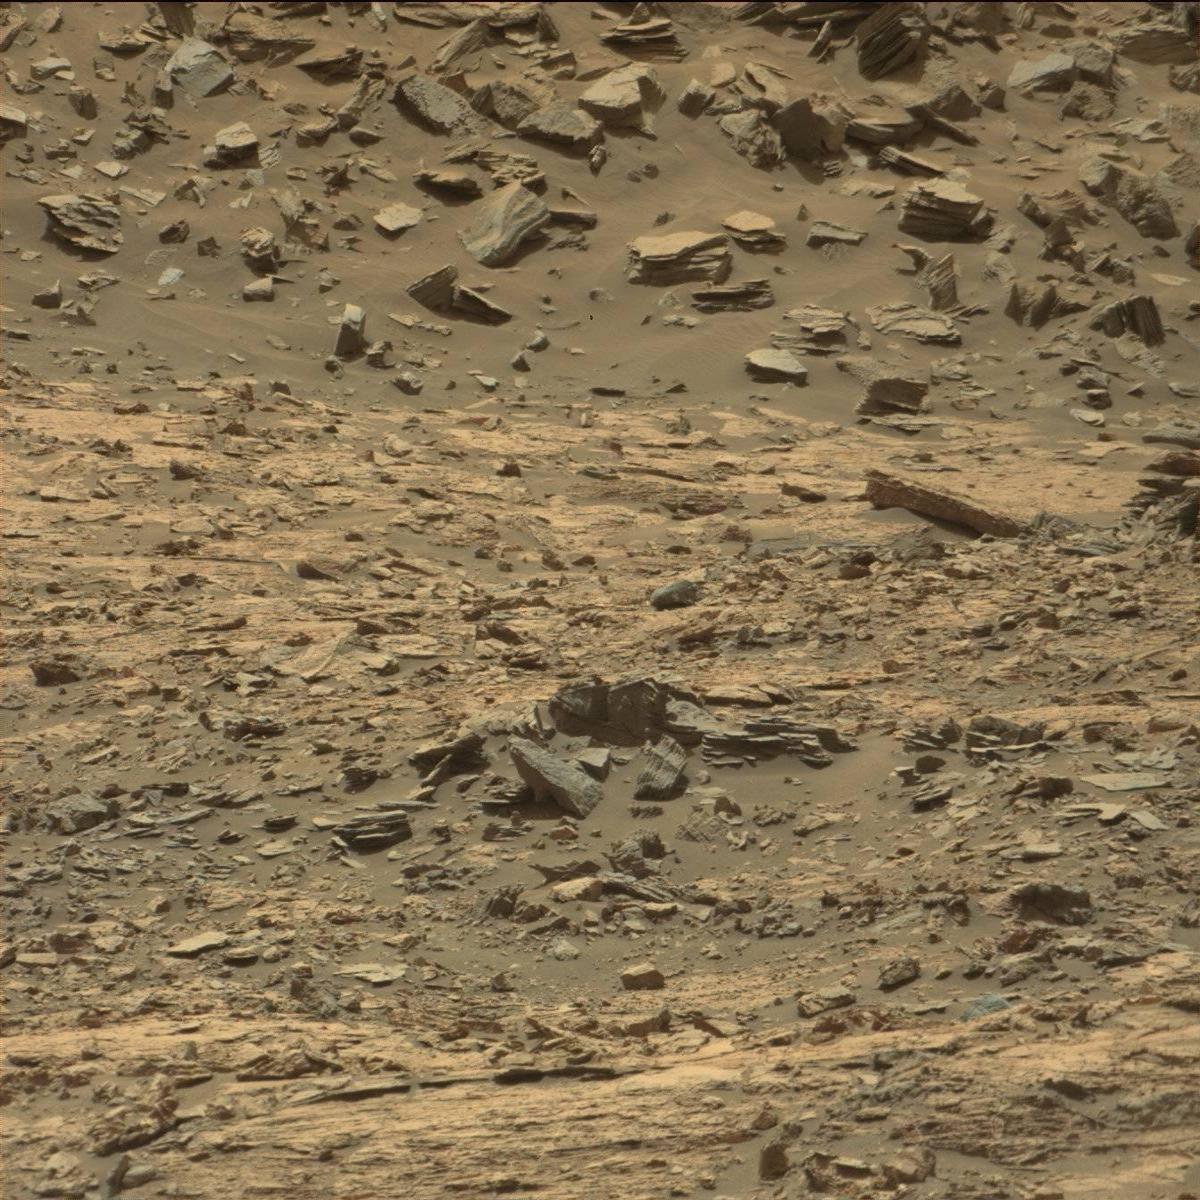
Terrain classes present: Bedrock, Sand / Soil